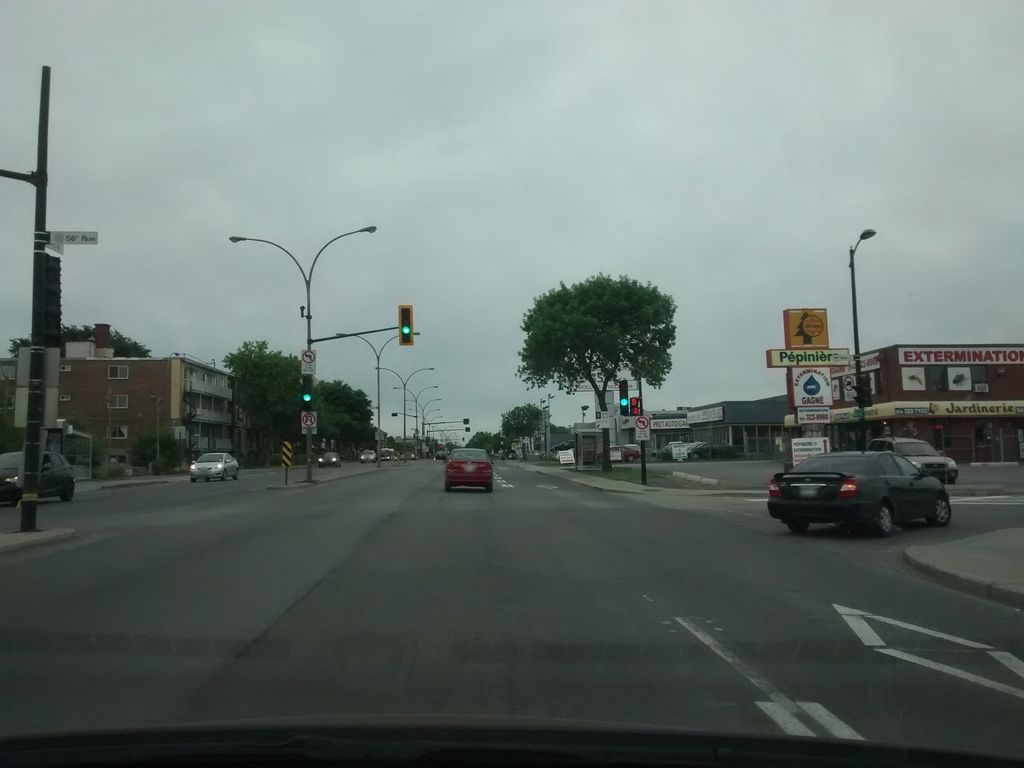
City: montreal